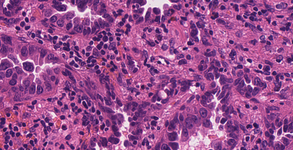
Tumor epithelial tissue: yes
Tumor-associated stroma tissue: yes
Normal tissue: no